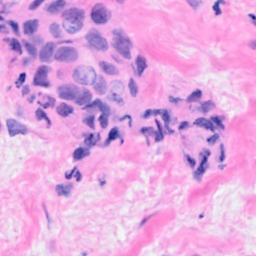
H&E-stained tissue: Breast